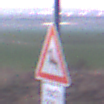
Verkehrszeichen: WildwechselRechts
Zusatzzeichen unten: LaengeEinerStrecke3
Umgebung: Outdoor, Nature
Tageszeit: SunriseSunset
Wetter: Clear
Licht: Natural
Jahreszeit: NotSpecified
Kontrast: LowContrast